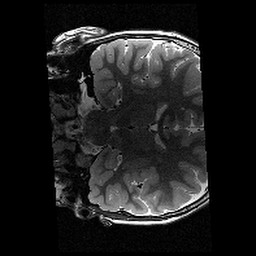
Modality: T2w
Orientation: coronal
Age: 9
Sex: male
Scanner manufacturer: siemens
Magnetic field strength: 3 T
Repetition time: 9.23 s
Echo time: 0.067 s